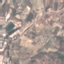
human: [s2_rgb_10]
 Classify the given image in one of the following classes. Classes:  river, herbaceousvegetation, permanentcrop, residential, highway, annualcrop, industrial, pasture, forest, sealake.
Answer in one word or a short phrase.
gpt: PermanentCrop